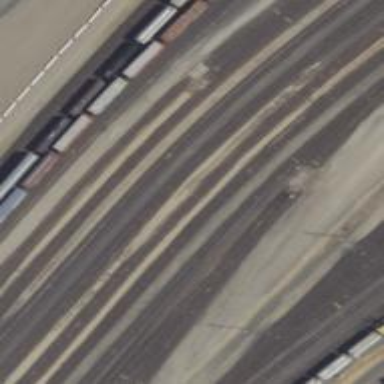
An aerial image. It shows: Railway yard.